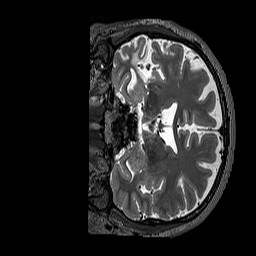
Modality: T2w
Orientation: coronal
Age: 47
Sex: male
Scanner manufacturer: siemens
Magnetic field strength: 3 T
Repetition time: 3.2 s
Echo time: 0.567 s